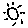
Label: sun